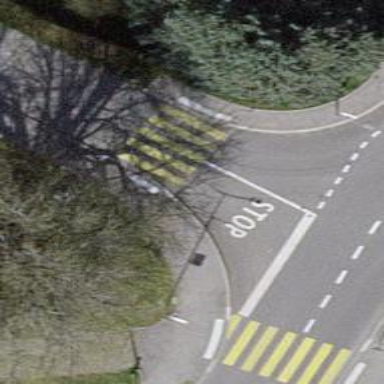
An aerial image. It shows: Marked road crossing.